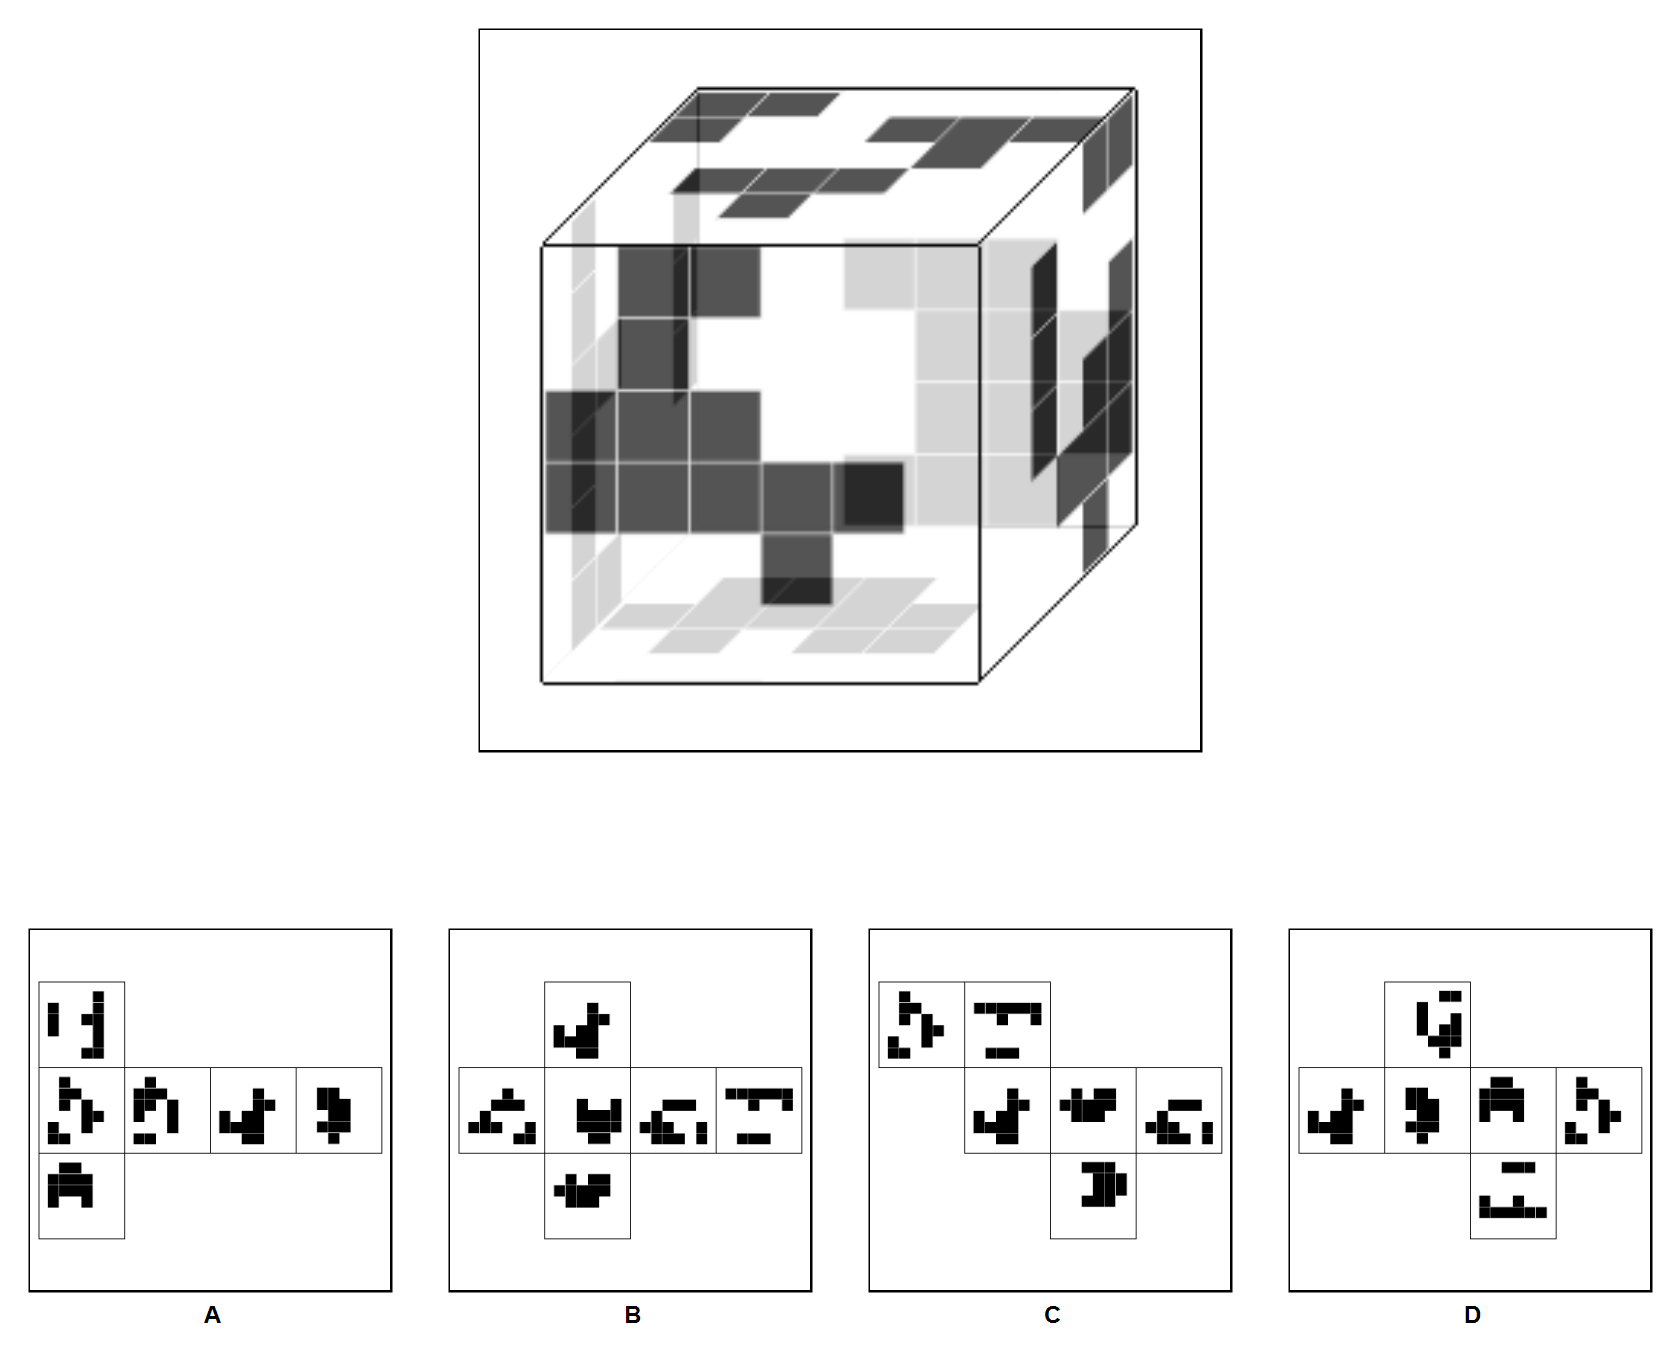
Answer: D